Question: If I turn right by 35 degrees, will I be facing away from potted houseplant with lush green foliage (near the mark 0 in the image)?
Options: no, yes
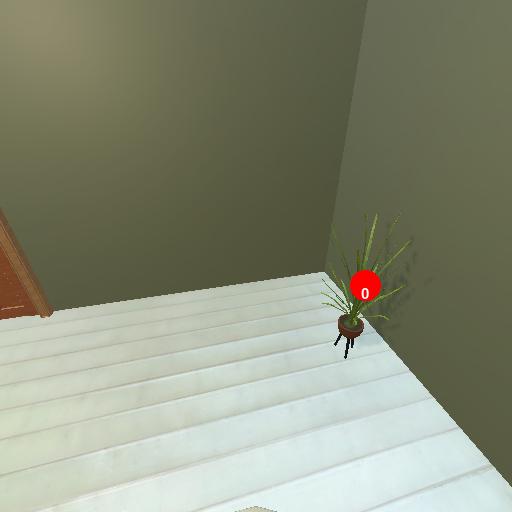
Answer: no